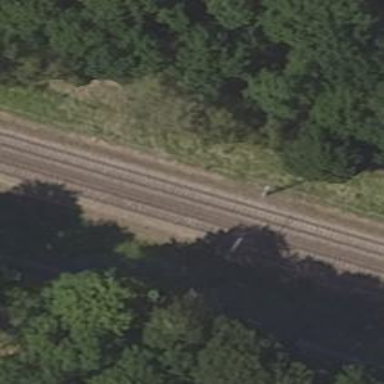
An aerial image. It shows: Milestone along the railway track with catenary mast.